Field crop: maize
Growth stage: 2
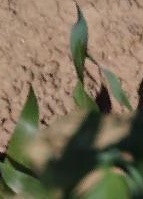
Species: maize